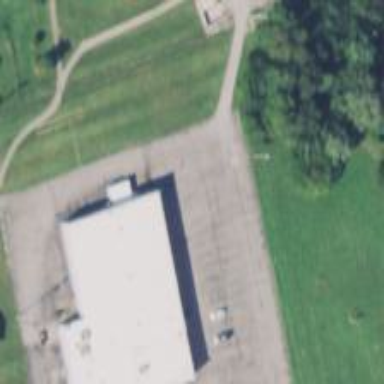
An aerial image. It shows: Building with bowling alley inside.